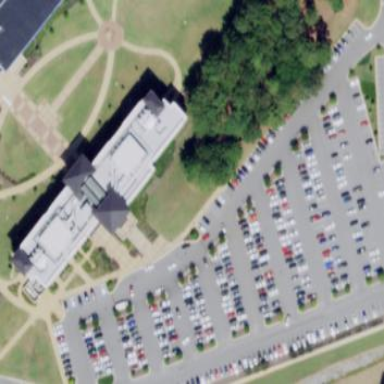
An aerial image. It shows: College building.